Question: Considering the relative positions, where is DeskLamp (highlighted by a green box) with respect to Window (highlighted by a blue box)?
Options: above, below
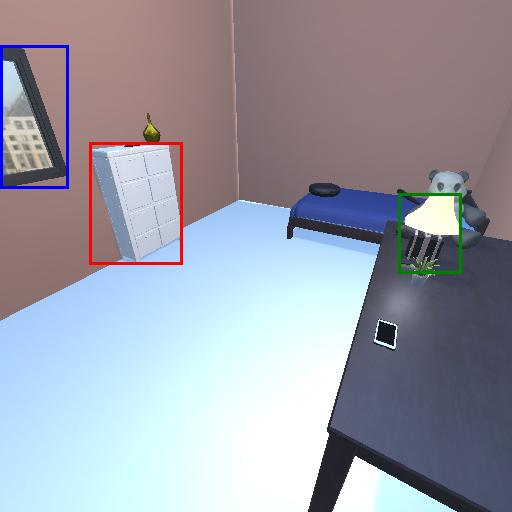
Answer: above